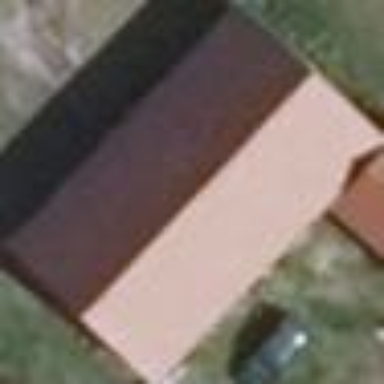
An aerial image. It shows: Building with gabled roof oriented along its length.